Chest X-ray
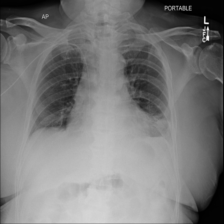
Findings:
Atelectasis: positive
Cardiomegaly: negative
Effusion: negative
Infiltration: negative
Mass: negative
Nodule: negative
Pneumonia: negative
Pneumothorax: negative
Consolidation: positive
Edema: negative
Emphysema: negative
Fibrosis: negative
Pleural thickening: negative
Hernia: negative